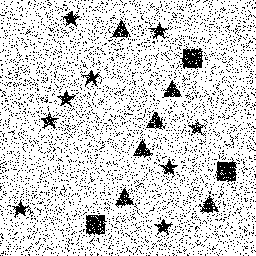
Squares: 3
Triangles: 6
Stars: 9
Total shapes: 18